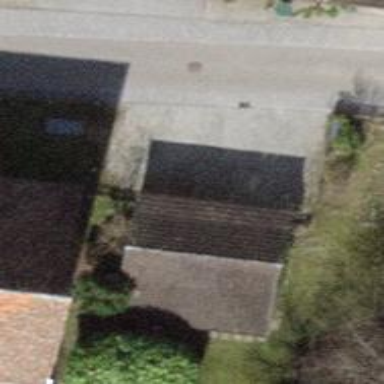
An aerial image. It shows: Garage building.